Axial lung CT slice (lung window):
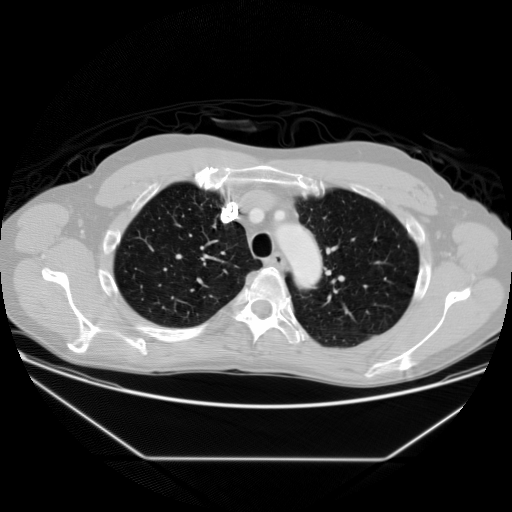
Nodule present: no